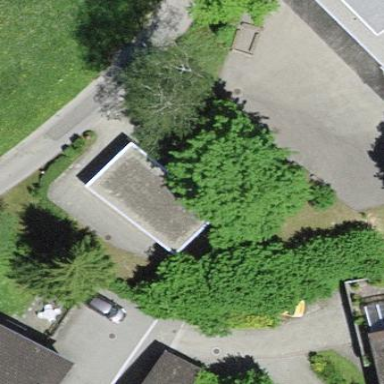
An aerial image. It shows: Bicycle parking facility located on the roof of building.